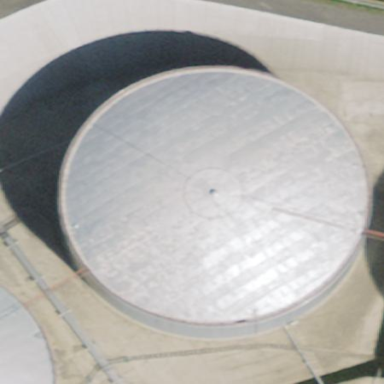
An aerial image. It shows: Storage tank with man-made structure.